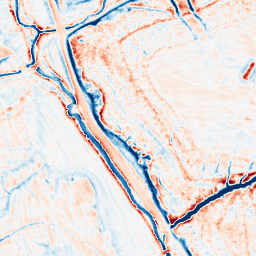
Category: edge_preserving
Decomposition family: anisotropic_diffusion
Decomposition parameters: iterations: 50
kappa: 30
gamma: 0.1
Upsampling method: sinc_hamming
Upsampling parameters: scale: 2
kernel_size: 4
Upsampling scale: 2